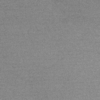
Label: dusty